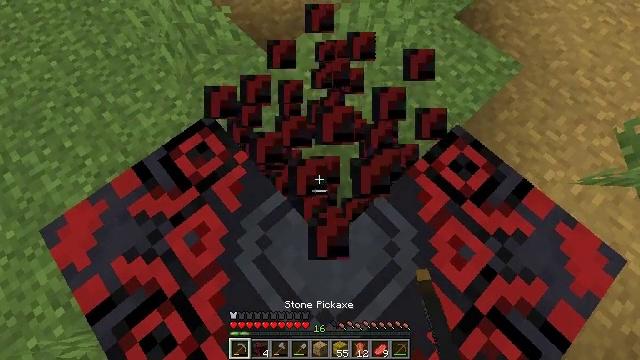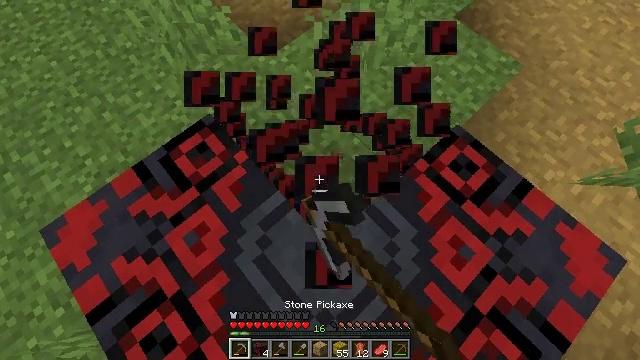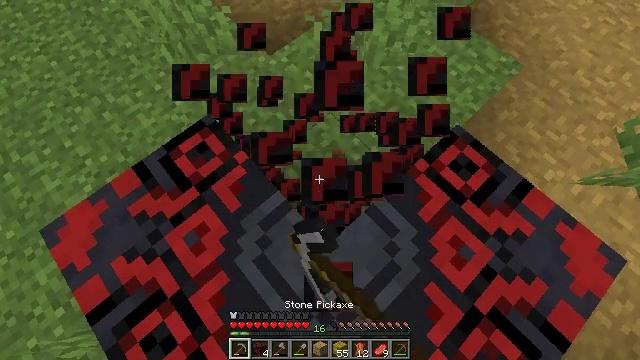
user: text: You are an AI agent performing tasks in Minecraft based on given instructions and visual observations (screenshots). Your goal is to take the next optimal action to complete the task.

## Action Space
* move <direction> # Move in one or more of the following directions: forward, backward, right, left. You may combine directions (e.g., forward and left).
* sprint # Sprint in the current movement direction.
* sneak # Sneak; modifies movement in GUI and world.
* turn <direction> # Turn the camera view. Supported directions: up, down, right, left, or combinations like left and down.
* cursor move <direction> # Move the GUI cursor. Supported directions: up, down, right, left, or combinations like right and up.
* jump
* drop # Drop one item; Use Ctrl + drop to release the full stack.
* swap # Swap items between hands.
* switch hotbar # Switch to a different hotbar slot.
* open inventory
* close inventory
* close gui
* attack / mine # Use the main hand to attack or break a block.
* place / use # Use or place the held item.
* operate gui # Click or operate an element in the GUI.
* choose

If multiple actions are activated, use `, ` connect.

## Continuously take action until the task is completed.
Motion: motion action
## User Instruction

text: Reclaim black glazed terracotta for reuse.
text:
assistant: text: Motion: sneak, attack / mine
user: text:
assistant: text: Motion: sneak, attack / mine
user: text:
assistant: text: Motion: sneak, attack / mine